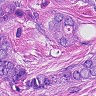
Metastatic tissue present: yes